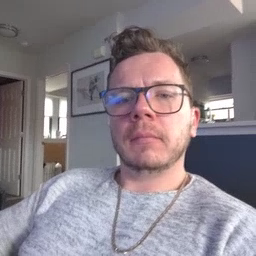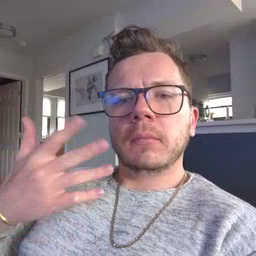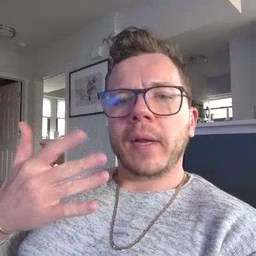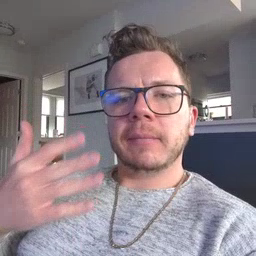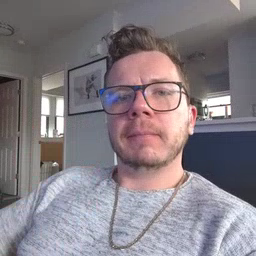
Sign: wait